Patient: sex M, age 57
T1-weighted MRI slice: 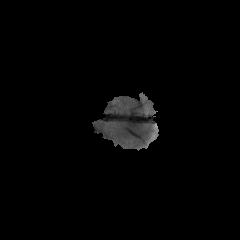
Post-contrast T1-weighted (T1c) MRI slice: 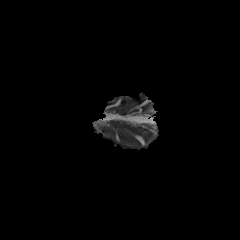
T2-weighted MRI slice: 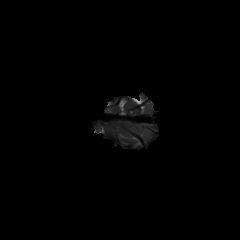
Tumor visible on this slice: no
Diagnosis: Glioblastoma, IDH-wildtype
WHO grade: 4